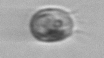
Label: Balanion